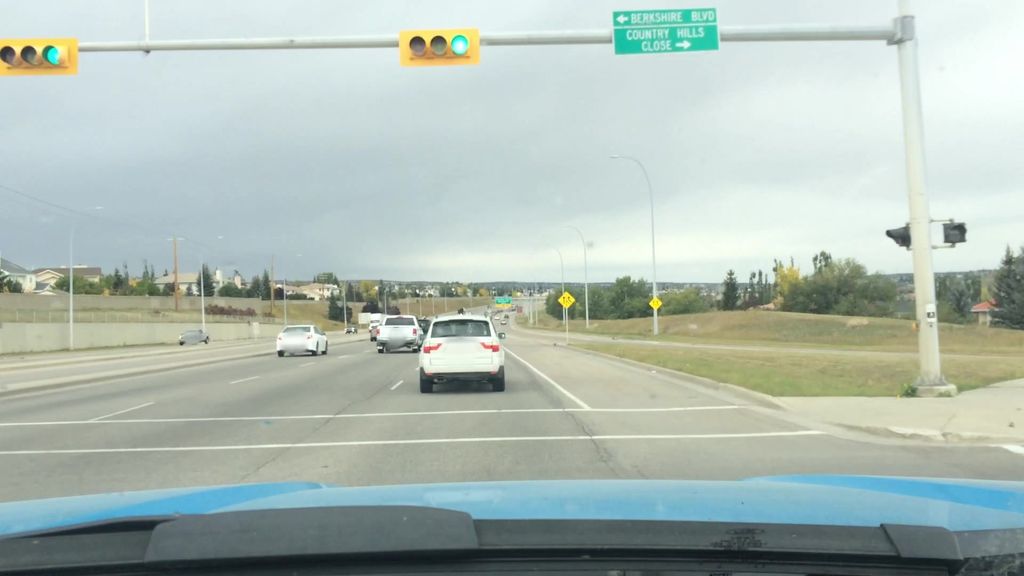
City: calgary